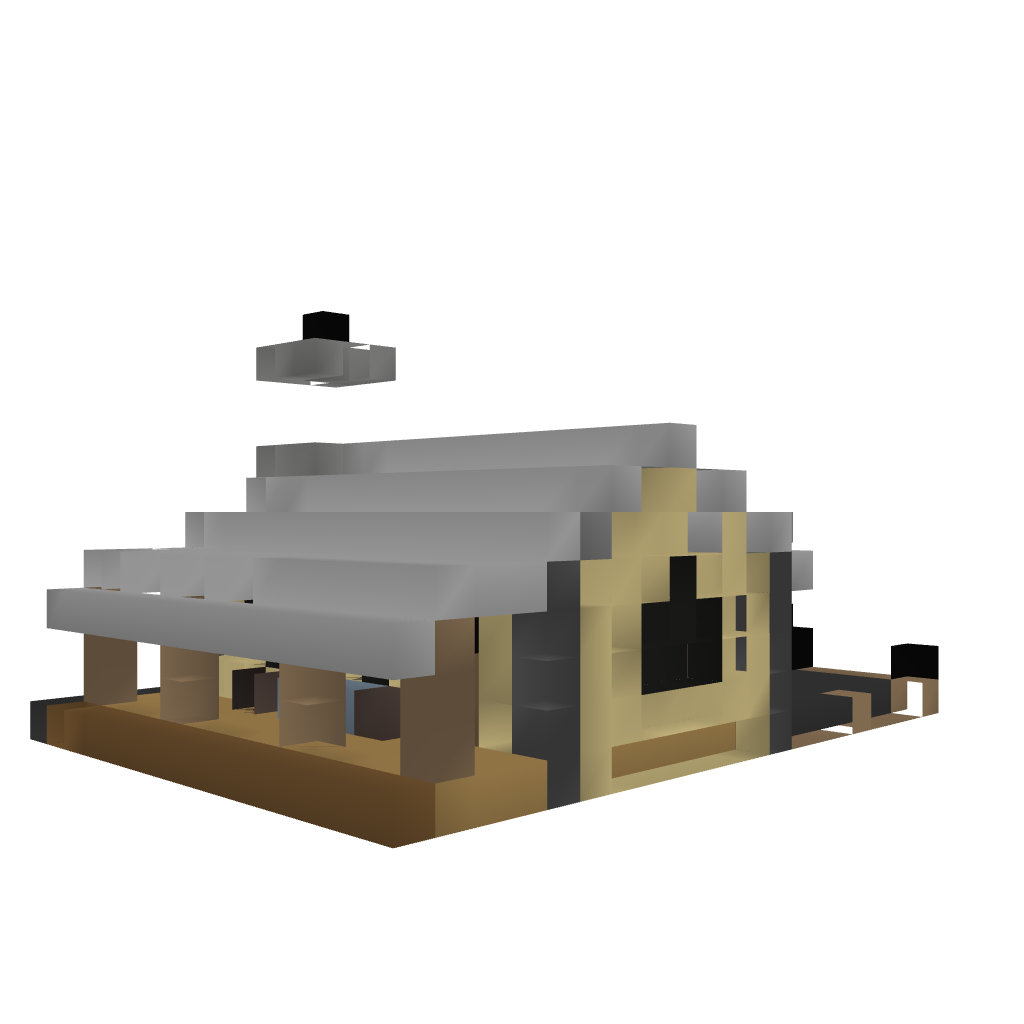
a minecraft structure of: Forrest House